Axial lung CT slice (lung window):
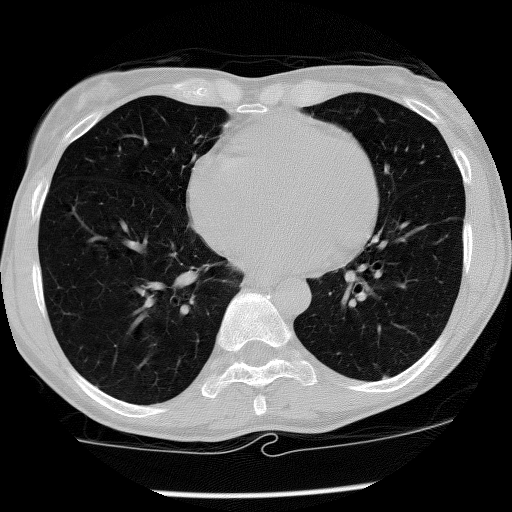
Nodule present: no